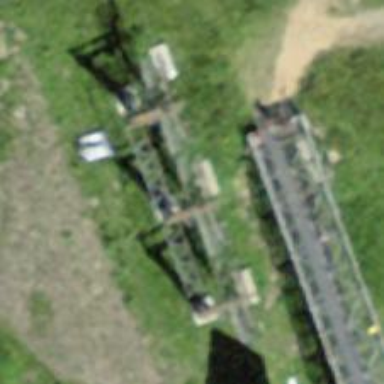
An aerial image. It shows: Pylon used for aerialway.